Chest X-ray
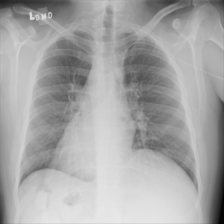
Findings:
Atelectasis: negative
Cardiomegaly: negative
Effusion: negative
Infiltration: positive
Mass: negative
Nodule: negative
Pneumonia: negative
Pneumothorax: negative
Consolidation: negative
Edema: negative
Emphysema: negative
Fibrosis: negative
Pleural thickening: negative
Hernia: negative